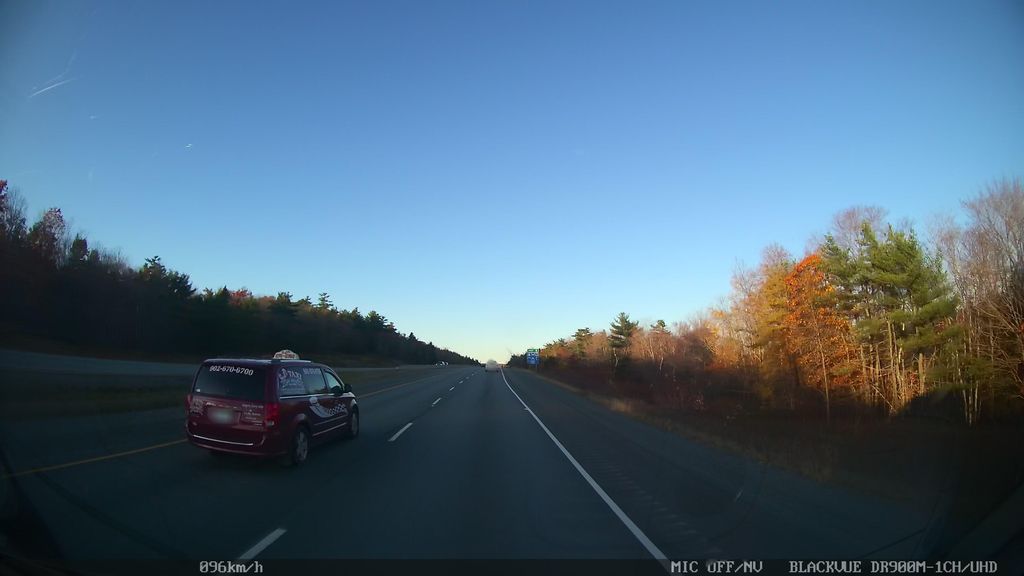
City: halifax